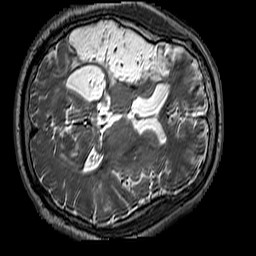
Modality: T2w
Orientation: axial
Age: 54
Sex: male
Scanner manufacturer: siemens
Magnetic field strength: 3 T
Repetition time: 3.2 s
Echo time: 0.212 s